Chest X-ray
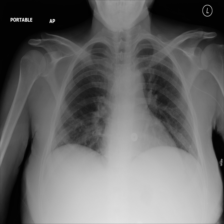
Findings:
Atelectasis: negative
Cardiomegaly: negative
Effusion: negative
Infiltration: negative
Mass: negative
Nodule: negative
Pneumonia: negative
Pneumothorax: negative
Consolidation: negative
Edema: negative
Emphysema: negative
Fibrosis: negative
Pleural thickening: negative
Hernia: negative